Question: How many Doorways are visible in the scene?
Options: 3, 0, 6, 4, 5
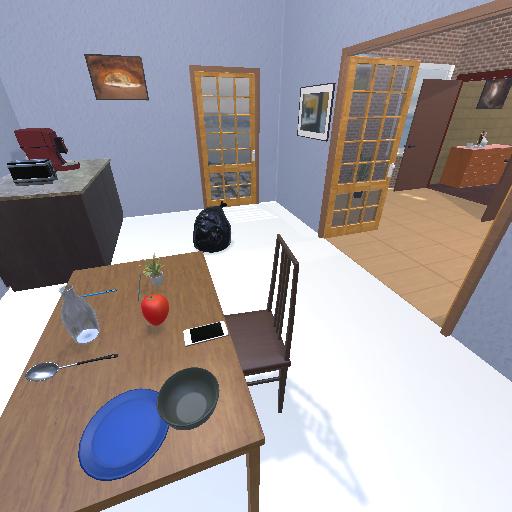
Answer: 3